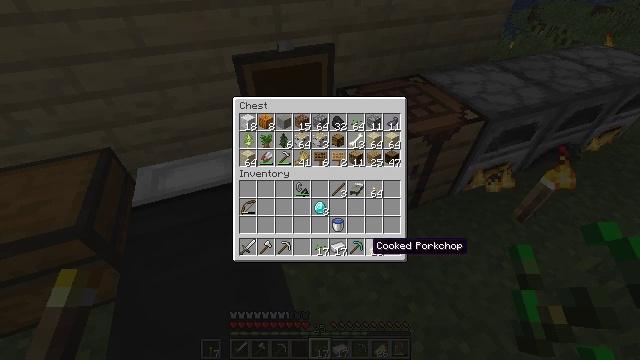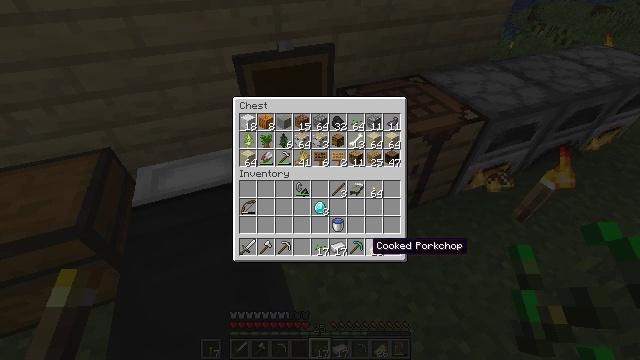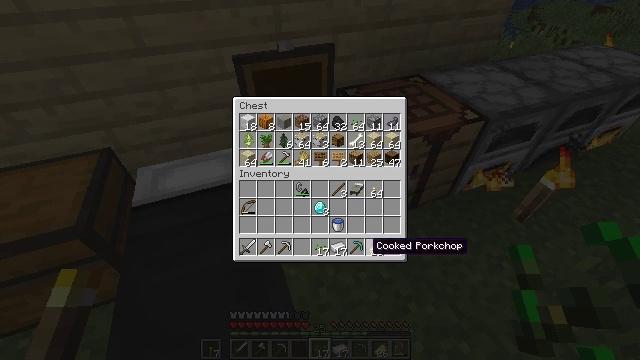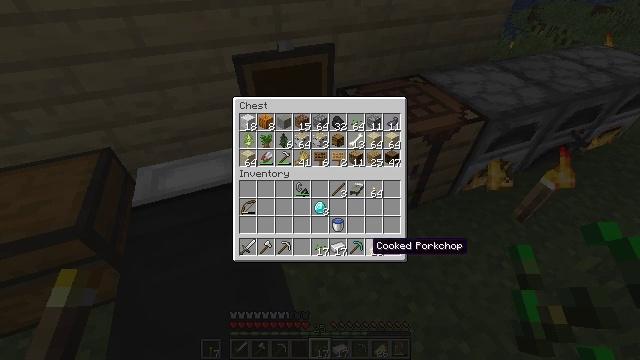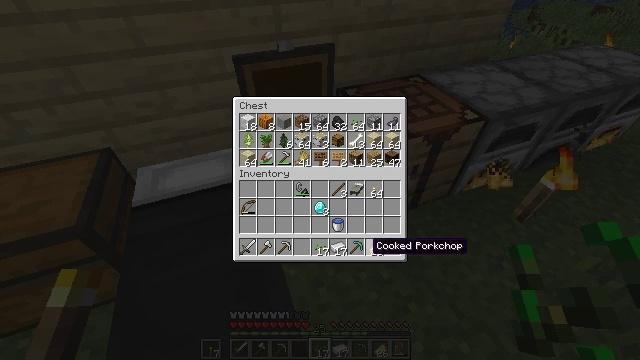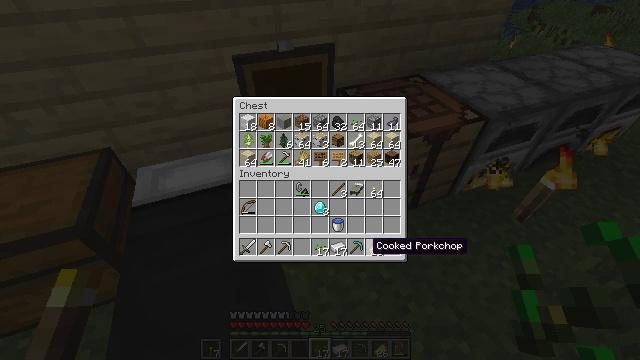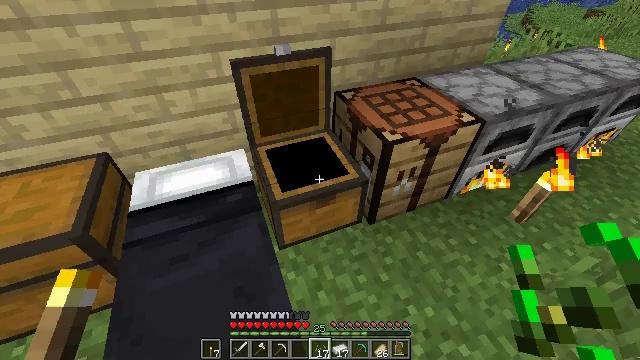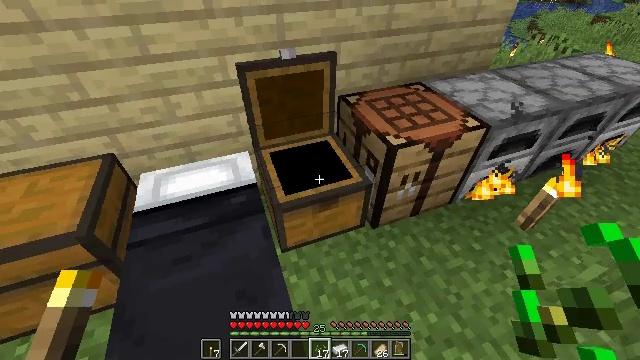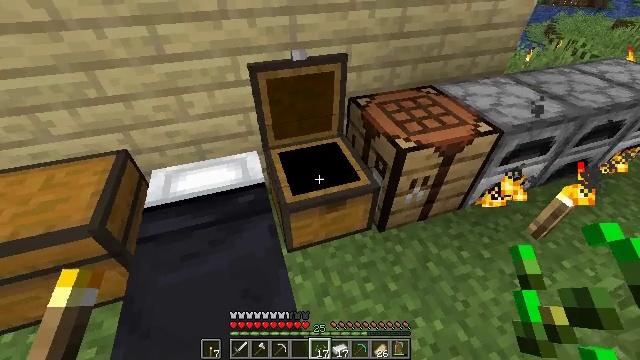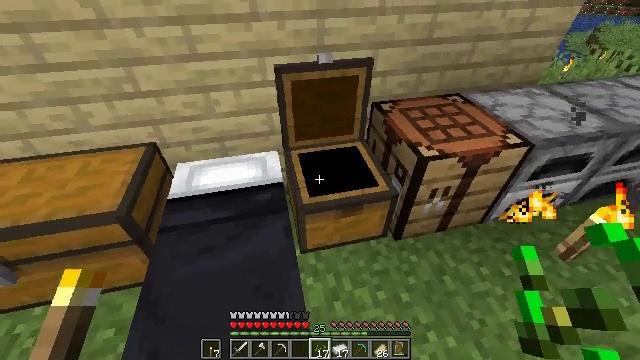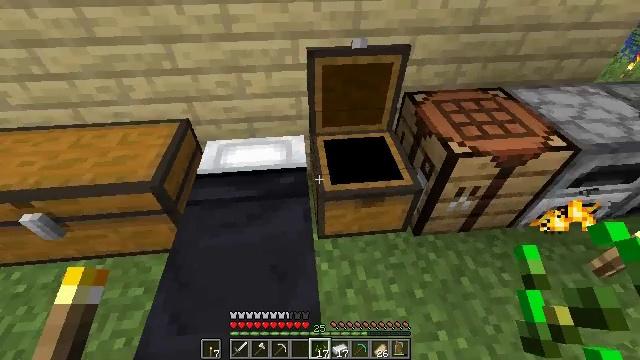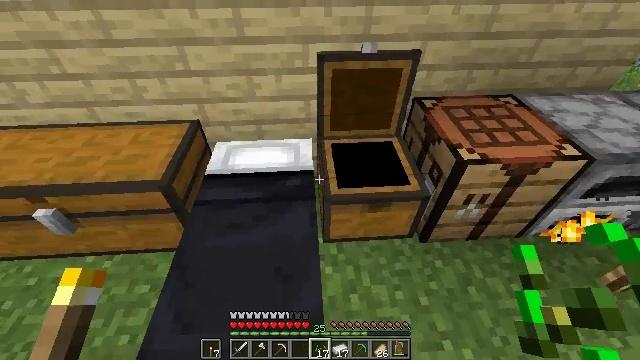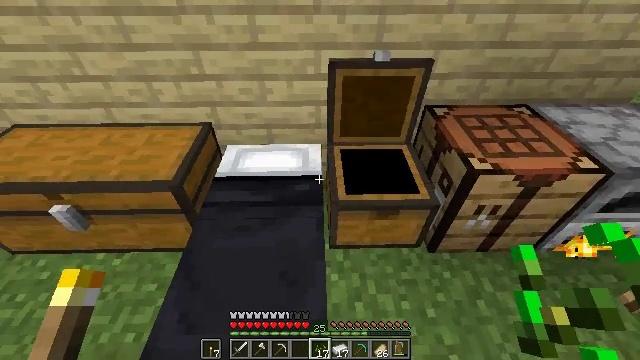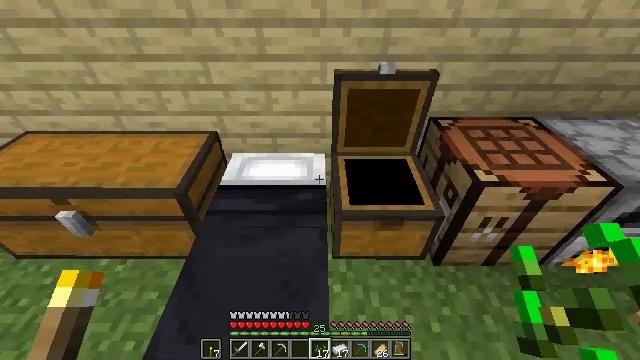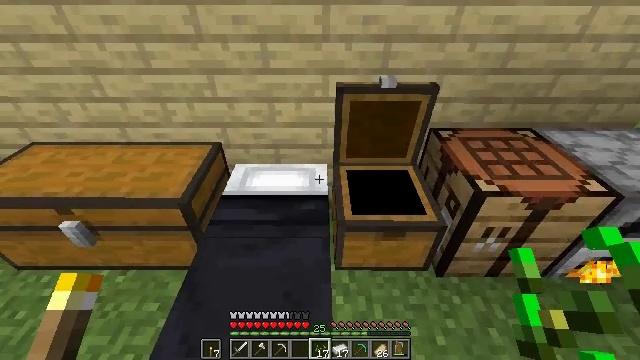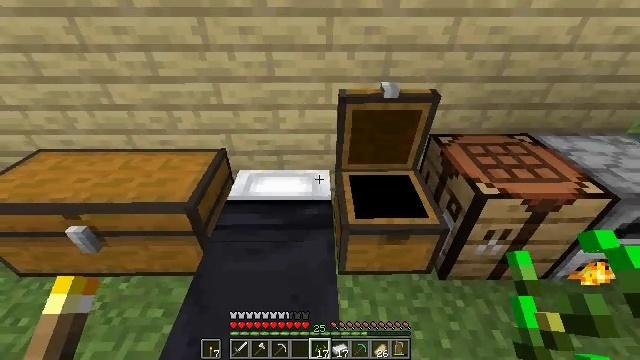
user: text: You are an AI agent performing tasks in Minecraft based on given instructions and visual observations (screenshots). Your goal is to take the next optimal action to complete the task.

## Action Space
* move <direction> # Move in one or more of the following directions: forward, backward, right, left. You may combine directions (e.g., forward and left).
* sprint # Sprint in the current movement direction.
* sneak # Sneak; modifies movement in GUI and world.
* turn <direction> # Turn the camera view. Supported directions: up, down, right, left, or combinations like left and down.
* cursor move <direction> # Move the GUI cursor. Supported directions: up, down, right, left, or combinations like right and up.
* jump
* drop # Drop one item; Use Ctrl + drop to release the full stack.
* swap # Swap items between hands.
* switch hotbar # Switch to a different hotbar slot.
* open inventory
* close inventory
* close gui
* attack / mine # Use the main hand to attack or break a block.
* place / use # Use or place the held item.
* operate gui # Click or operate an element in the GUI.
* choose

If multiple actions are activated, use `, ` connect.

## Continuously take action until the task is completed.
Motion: motion action
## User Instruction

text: Smelt gold ore into a gold ingot.
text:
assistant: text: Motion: no_op
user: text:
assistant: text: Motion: no_op
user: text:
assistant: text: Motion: no_op
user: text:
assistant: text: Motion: no_op
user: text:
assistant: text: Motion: no_op
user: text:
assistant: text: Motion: no_op
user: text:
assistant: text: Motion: turn left
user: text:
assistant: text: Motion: turn left
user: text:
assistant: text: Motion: turn left
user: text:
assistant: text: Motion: turn left and down
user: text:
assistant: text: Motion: turn left
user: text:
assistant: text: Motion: turn left and up
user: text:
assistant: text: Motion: turn left and up
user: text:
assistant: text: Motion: move back and move left, turn up
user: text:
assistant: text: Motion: move back and move left, turn up
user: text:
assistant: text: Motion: move back and move left, turn right and up
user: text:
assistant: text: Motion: move back and move left, turn right and up
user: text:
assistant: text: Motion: move back and move left
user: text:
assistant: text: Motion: move back and move left
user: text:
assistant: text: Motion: move back and move left
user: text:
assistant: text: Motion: move back and move left, turn right
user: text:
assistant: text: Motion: move back and move left
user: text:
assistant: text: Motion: move back and move left, turn right
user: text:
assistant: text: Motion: move back and move left, turn right
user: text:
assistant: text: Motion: move back and move left, turn right
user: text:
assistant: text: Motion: move back and move left, turn right
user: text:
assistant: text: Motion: move back, turn right
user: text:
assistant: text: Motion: no_op
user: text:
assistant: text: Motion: no_op
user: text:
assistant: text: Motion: no_op